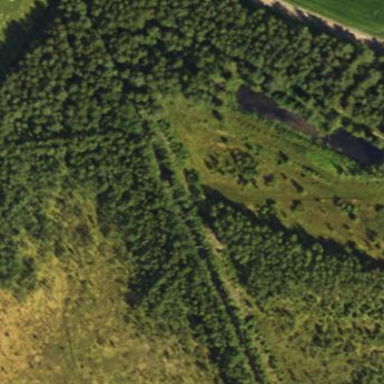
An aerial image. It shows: Forest with mixed types of leaves.